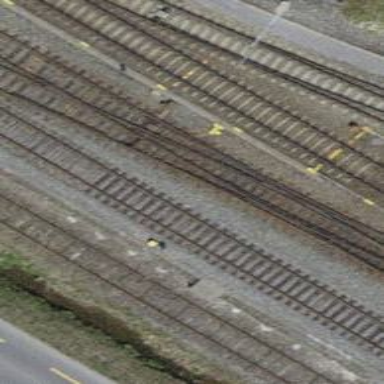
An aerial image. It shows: Single railway track with electrified contact line.